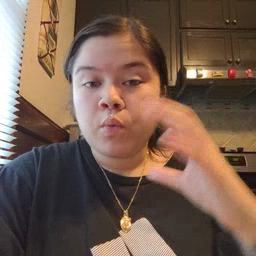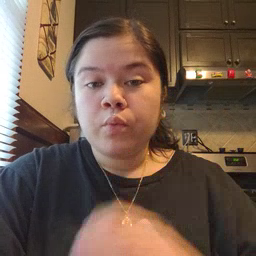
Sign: balloon